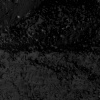
Atmospheric dust classification: not_dusty